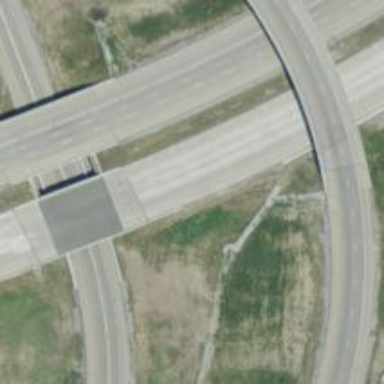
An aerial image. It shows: Motorway with embankment.